Field crop: maize
Growth stage: 2
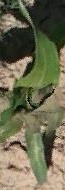
Species: maize